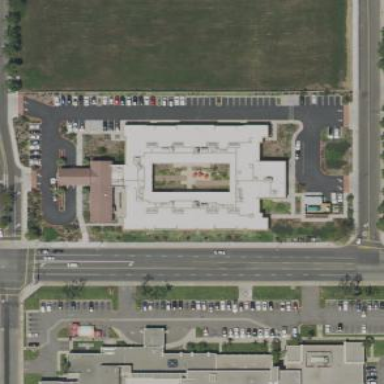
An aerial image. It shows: Building.